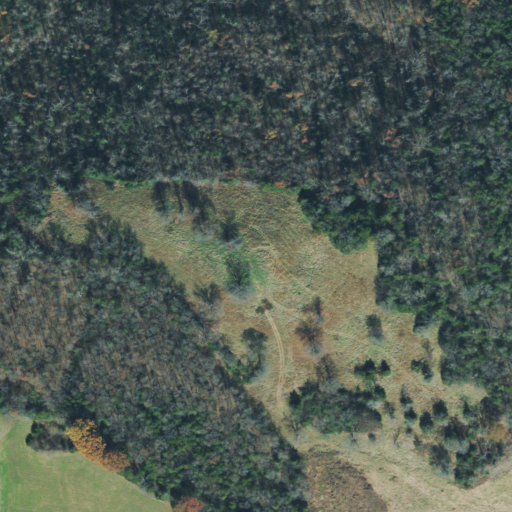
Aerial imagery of mountain in Tennessee named Wiggins Hill containing deciduous forest, pasture, mixed forest, and evergreen forest